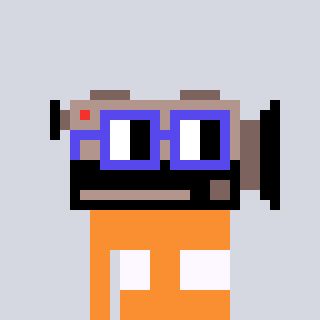
a pixel art character with square blue glasses, a camcorder-shaped head and a orange-colored body on a cool background